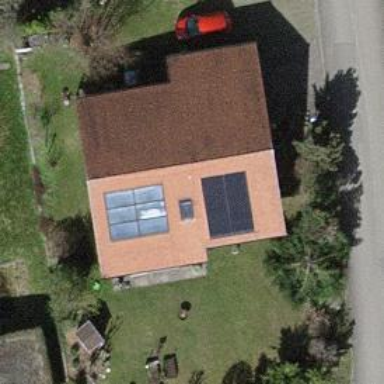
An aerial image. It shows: Solar power generator.